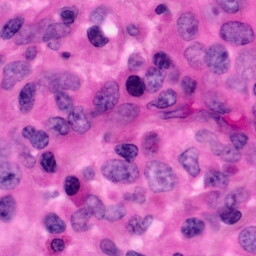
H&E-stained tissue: Pancreatic